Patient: sex M, age 79
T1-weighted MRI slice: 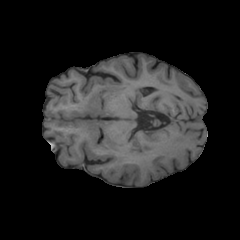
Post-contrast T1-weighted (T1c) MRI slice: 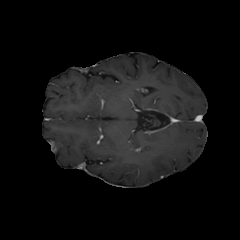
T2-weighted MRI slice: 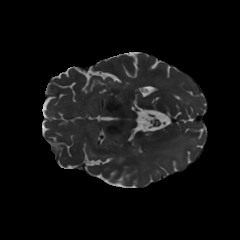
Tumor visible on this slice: yes
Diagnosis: Glioblastoma, IDH-wildtype
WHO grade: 4